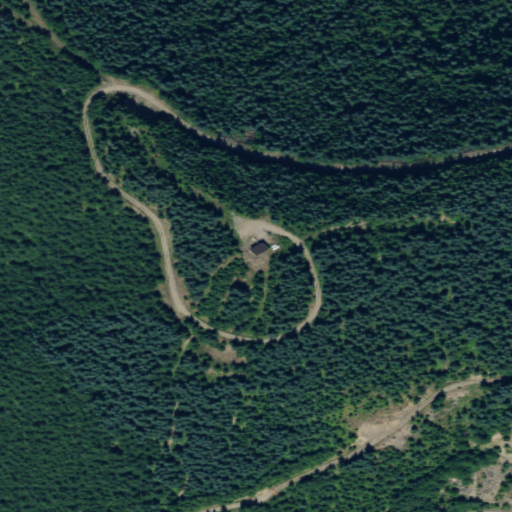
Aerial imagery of mountain in Washington named Rooster Rock containing evergreen forest, grassland, and open development